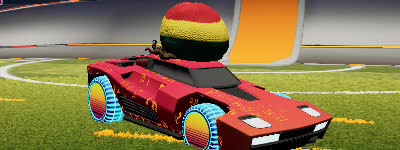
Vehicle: breakout